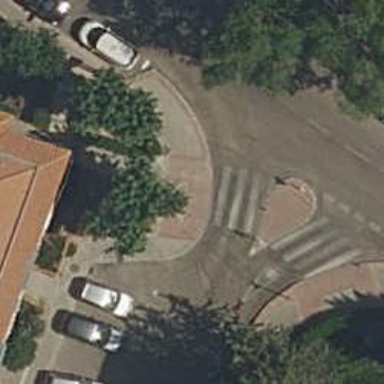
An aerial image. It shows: Uncontrolled zebra crossing on the road.